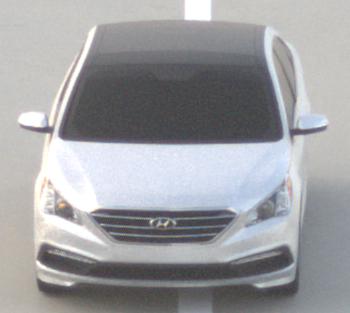
Make: Hyundai
Model: Sonata
Detailed model: Gen. 7
Model produced from: 2015
Model produced until: 2017
Doors: 4
Color: white
Road condition: dry road
Daytime: sunrise or sunset
Contrast: low contrast